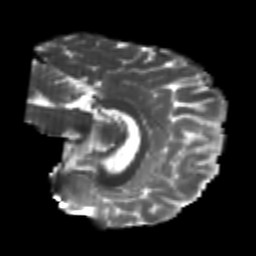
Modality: T2w
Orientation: sagittal
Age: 23
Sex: female
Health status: healthy
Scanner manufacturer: philips
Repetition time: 7.386 s
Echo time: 0.08599 s